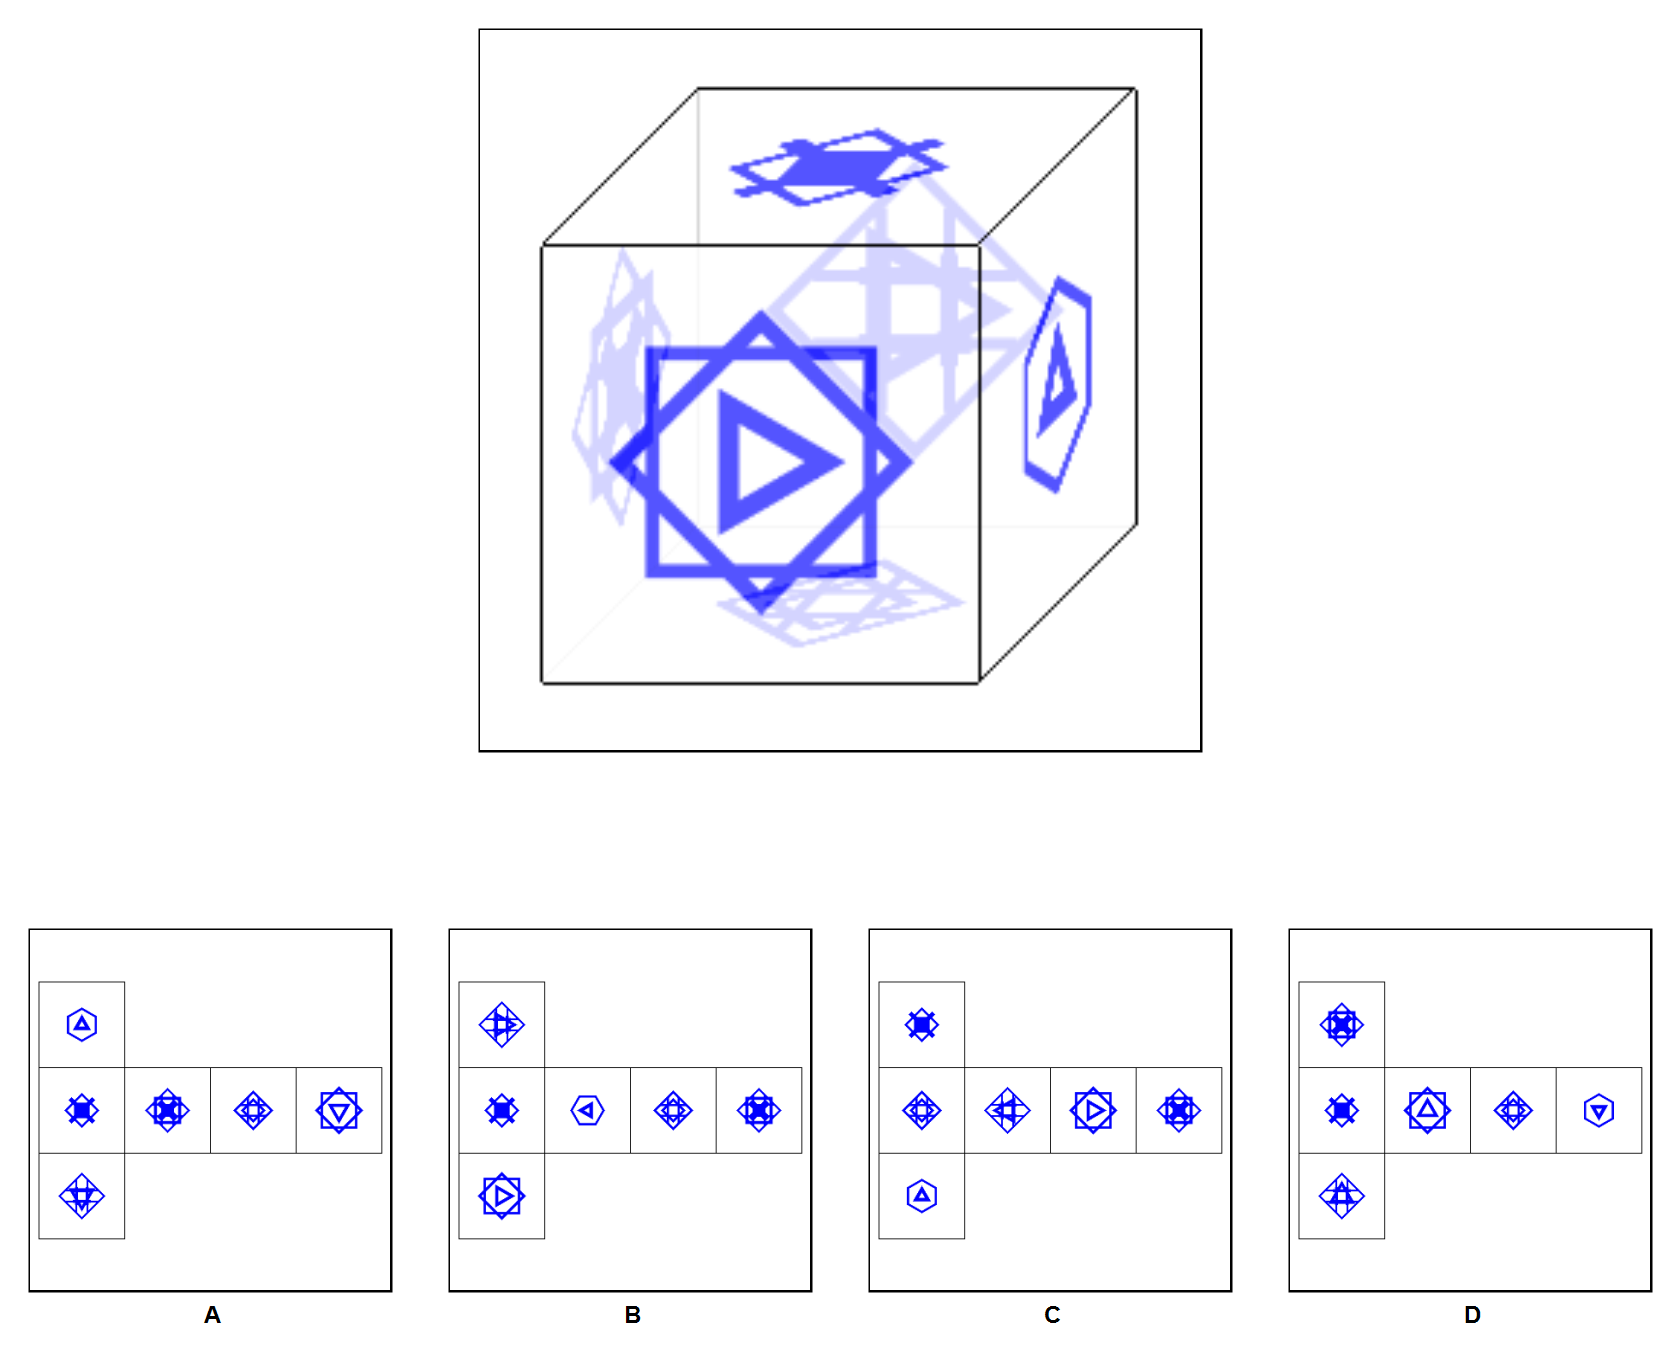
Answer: B